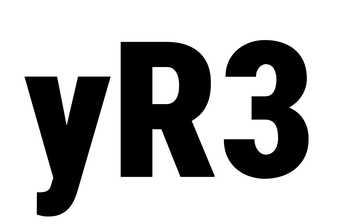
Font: Roboto_Condensed_Black